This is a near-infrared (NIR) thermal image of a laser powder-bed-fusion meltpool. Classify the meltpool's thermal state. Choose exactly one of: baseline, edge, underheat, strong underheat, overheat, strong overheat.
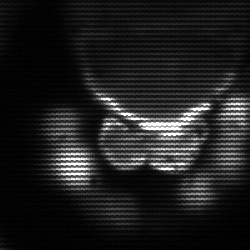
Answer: baseline